Question: Most of the render function in the following view is irrelevant, I think but I'm leaving it for completeness. I'm stepping through a list of workflow steps, noting switching the class of the 'li' depending on various states of the thing.
'''
var WorkStepView = Backbone.View.extend({
className: "workflowStep",
render: function() {
var output;
var arrowPlaced = false;
var self = this;
i = 0;
_.each(this.collection.models, function(s) {
var post = "";
var classname = '';
if (s.attributes["complete"] != 1) {
if (! arrowPlaced) {
classname = "current";
if (s.attributes["adminCompletable"] == 1 ) {
post = ' - <input onClick="completeStep(' + i + ');" type="button" value="Completed" />';
}
arrowPlaced = true;
}
else {
classname = "future";
}
}
else {
classname = "past";
}
output += '<li class="' + classname + '">' + s.attributes["description"] + post + '</li>';
i++;
});
this.el.innerHTML = output;
return this;
},
});
'''
When the user selects an asset from a list elsewhere on the page, it brings up a bunch of data including this stuff. An asset "has" a workflow, which "has" many steps. The step data is stored in window.Steps, and then this is called:
'''
function populateSteps() {
window.workStepLists = new WorkStepView({
collection: window.Steps,
el: $('#workflowSteps')[0],
});
workStepLists.render();
}
'''
But then I get this:

There's this extraneous "undefined" up there at the top of the list. It wasn't there before fetching and rendering this model. I don't know what's up with that at all.
Help?
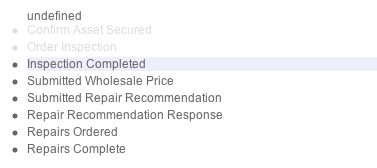
Answer: You are not initializing 'output' to be anything. So, 'output += "foo"' becomes "undefinedfoo".
Simply initialize your output variable with an empty string:
'''
var output = '';
'''